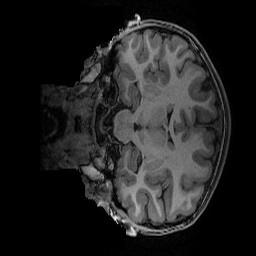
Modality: T1w
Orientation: coronal
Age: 10
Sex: female
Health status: ill
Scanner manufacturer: ge
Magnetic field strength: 3 T
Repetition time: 0.007664 s
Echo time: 0.00342 s